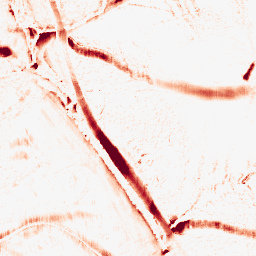
Category: morphological
Decomposition family: morphological_ellipse
Decomposition parameters: operation: opening
width: 20
height: 10
Upsampling method: sinc_blackman
Upsampling parameters: scale: 2
kernel_size: 16
Upsampling scale: 2